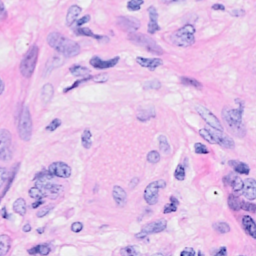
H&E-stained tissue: Breast